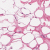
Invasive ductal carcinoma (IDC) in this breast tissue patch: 0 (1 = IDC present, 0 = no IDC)